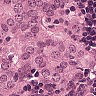
Metastatic tissue present: yes